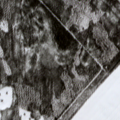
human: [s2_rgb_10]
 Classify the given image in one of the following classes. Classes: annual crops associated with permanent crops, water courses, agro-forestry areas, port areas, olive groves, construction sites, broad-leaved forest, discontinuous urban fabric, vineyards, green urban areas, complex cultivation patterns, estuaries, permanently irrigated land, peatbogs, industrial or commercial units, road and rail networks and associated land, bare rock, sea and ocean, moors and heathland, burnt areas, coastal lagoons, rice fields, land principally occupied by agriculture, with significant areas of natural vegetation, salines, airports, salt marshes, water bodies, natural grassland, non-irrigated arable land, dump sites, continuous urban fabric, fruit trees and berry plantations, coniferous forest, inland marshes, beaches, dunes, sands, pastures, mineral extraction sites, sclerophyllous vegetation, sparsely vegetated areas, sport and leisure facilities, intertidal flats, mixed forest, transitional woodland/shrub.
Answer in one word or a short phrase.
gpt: coniferous forest, mixed forest, peatbogs